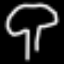
Label: mushroom